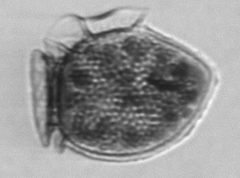
Label: Dinophysis_norvegica